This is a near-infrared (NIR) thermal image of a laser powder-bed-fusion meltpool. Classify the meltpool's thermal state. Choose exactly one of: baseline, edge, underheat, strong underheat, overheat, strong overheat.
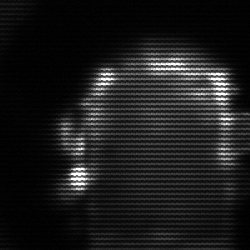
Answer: baseline